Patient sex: M
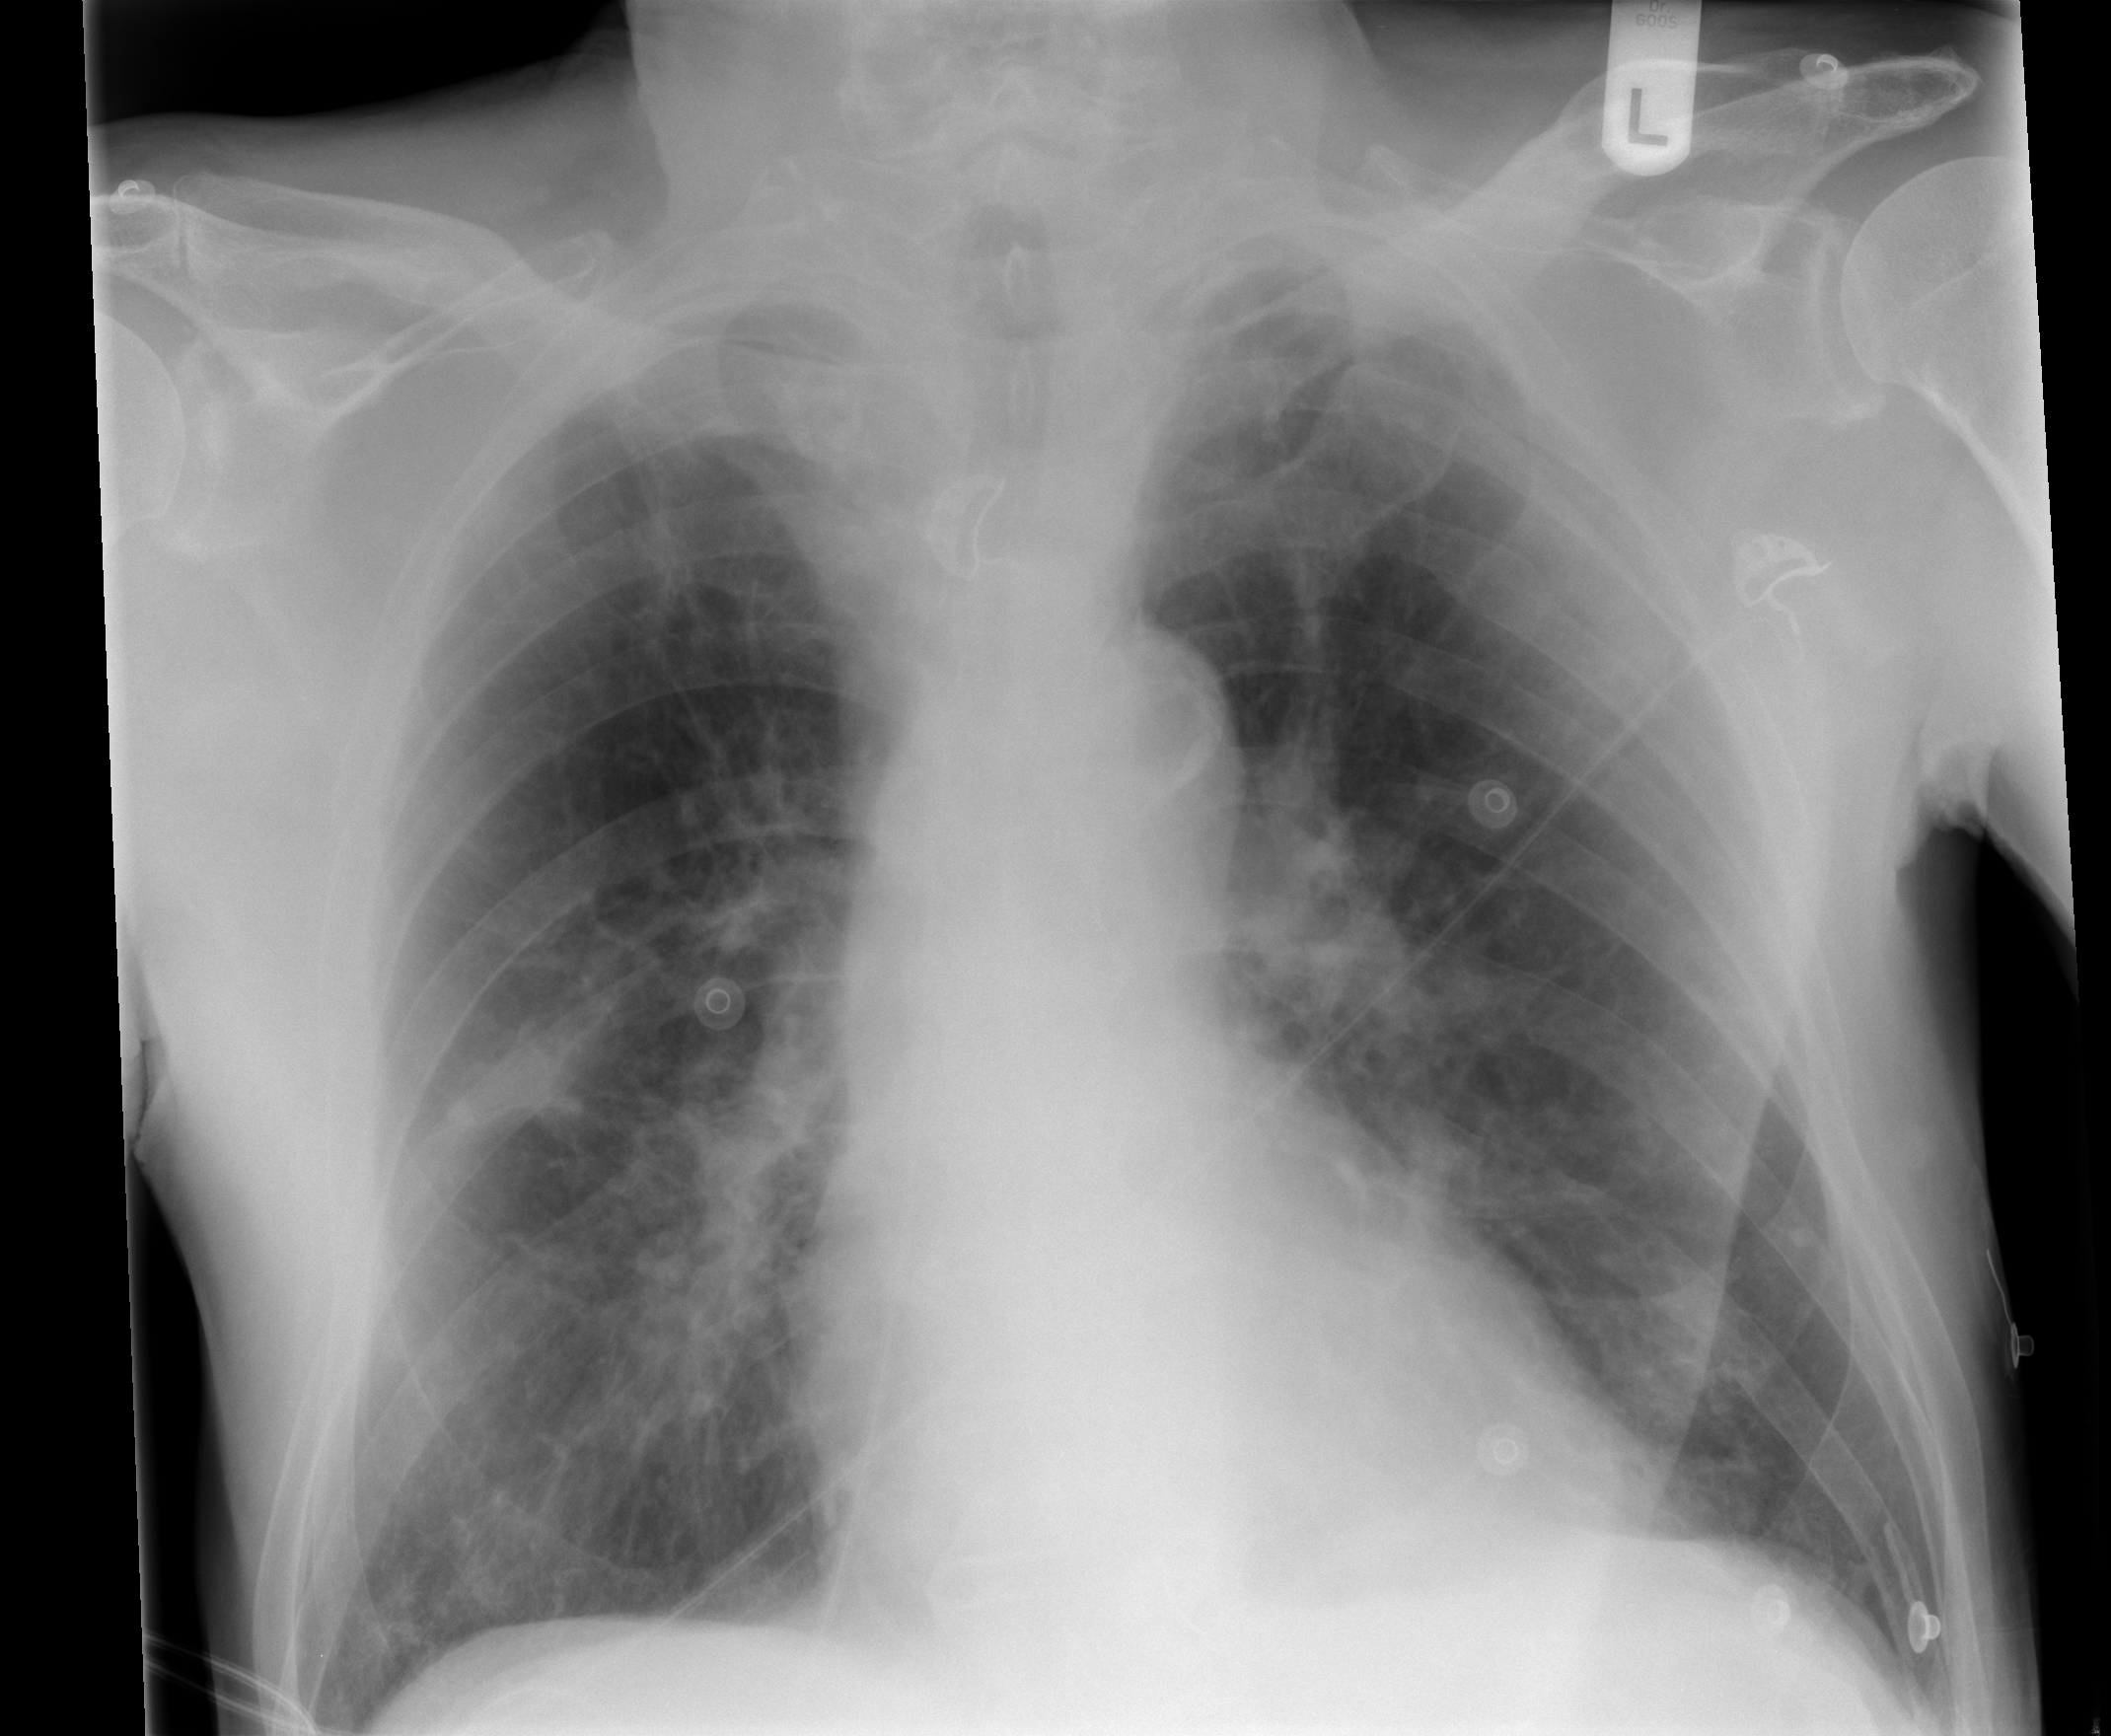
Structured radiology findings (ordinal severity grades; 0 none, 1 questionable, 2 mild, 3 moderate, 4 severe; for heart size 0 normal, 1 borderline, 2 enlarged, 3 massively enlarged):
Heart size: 0
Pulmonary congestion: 2
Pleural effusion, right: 0
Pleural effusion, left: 0
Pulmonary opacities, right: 2
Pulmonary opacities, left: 0
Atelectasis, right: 2
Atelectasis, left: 0